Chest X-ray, PA view. Patient: 19 years old, sex F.
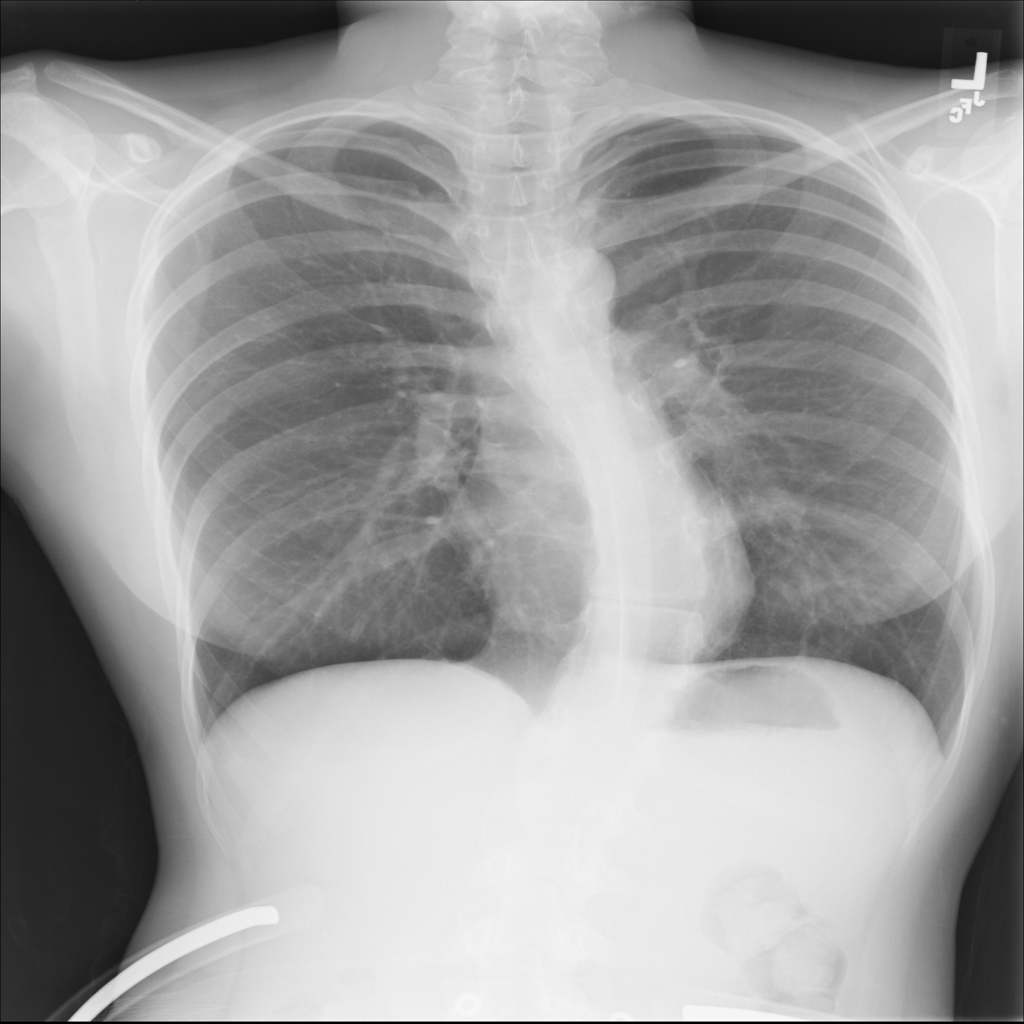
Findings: No Finding